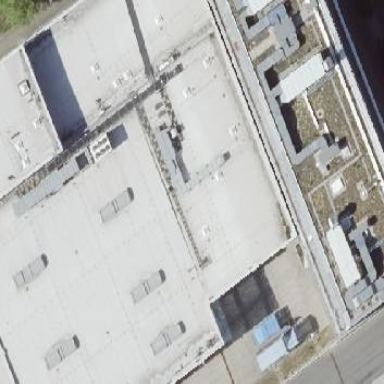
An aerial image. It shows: Building with white roof and green exterior.